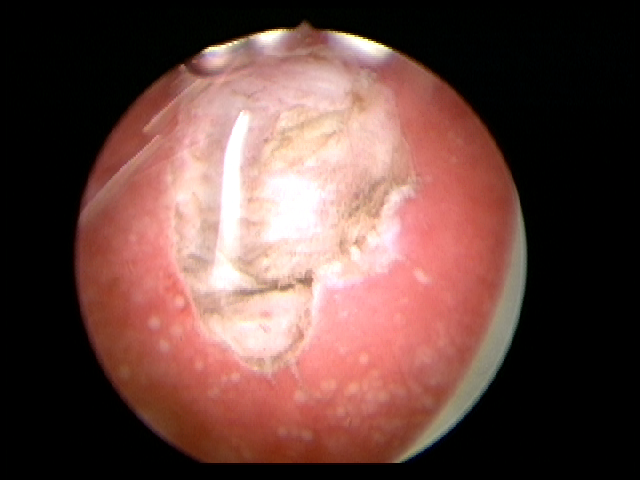
Modality: WLC
Class: Anatomical landmarks
Subclass: ResectionBed
Lesion: L1
Stage: T1
Morphology: Papillary
Bladder cancer association: No